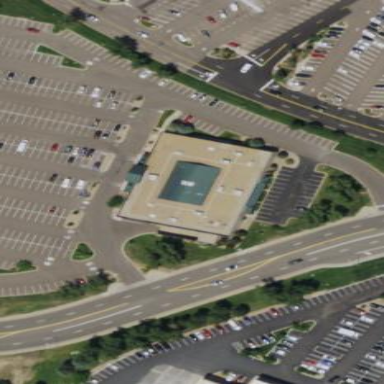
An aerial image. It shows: Retail building in retail area.